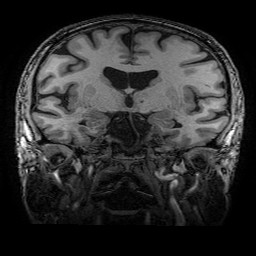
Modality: T1w
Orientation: sagittal
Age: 63
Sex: male
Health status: healthy
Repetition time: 2.53 s
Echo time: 0.0034 s